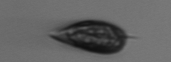
Label: Prorocentrum_triestinum